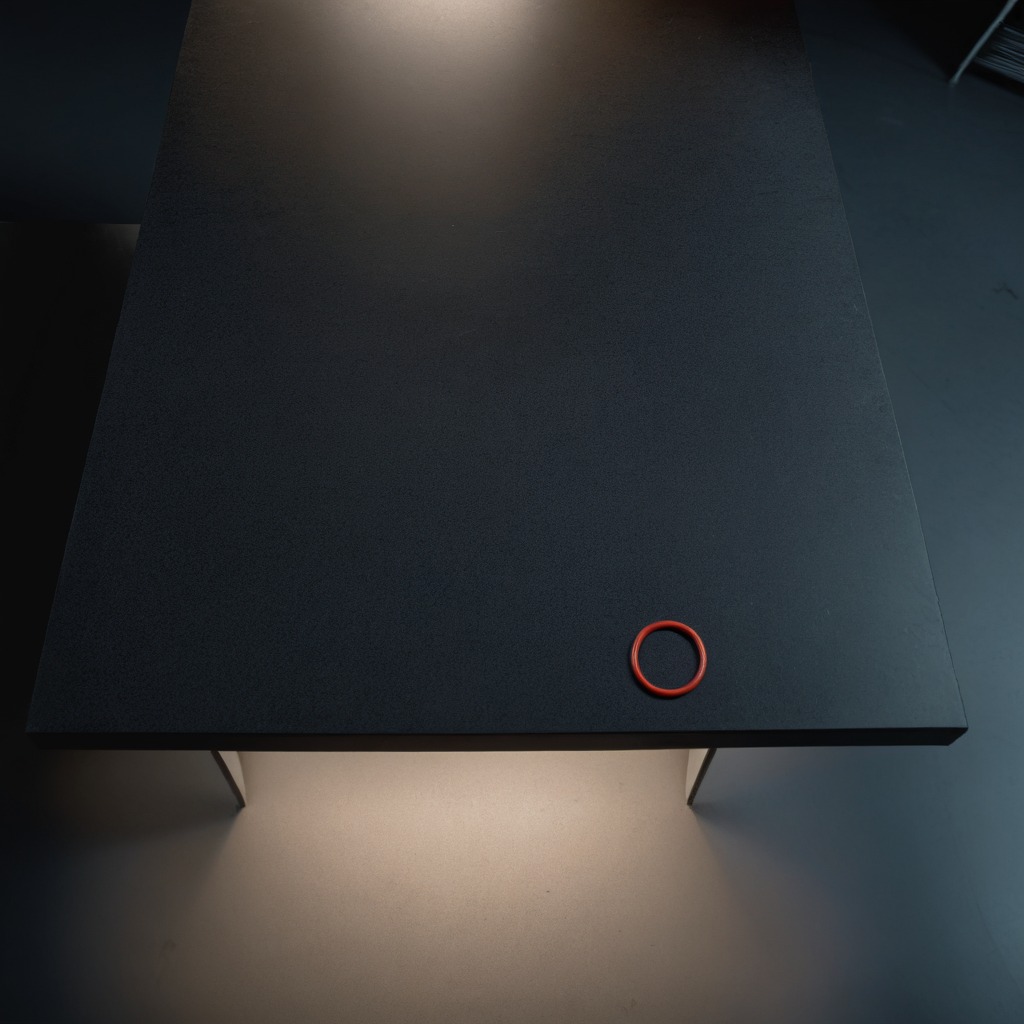
A rubber O-ring is lying on a clean granite table inside a workshop at night dim ambient light soft shadows worn but